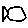
Label: fish